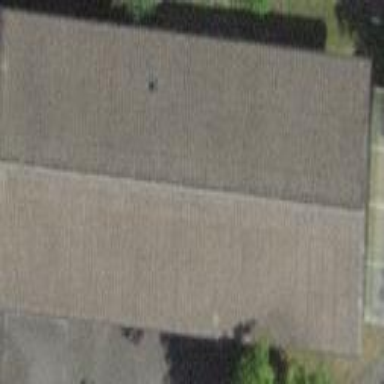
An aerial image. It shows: School building.